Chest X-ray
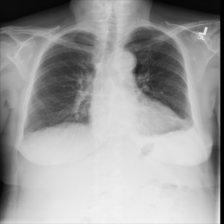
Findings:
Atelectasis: negative
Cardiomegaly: negative
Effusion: positive
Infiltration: negative
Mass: negative
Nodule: negative
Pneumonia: negative
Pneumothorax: negative
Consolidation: negative
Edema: negative
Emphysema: negative
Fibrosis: negative
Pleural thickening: negative
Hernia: negative